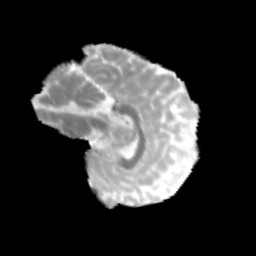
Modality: MD
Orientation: sagittal
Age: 13
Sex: female
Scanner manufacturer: siemens
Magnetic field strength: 3 T
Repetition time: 3.8 s
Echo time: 0.07 s